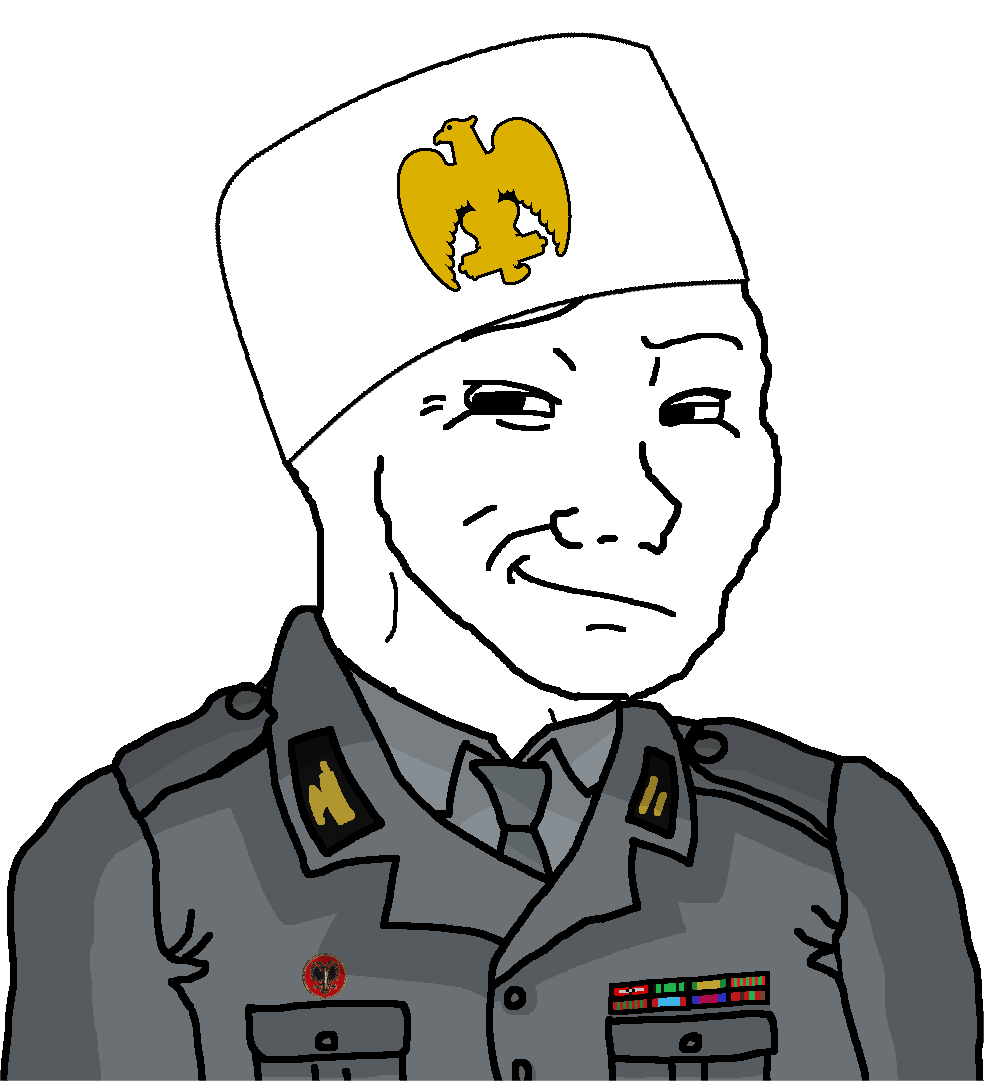
Label: 5_Smugjak